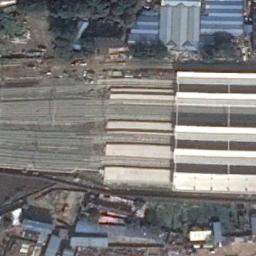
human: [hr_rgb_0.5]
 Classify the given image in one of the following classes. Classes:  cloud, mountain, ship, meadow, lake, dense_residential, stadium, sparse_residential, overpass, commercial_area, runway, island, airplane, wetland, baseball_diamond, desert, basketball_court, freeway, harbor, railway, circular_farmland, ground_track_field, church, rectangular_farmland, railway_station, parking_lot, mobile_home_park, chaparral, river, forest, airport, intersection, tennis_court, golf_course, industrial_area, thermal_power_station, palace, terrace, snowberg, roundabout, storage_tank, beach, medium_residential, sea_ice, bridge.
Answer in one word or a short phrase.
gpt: railway_station